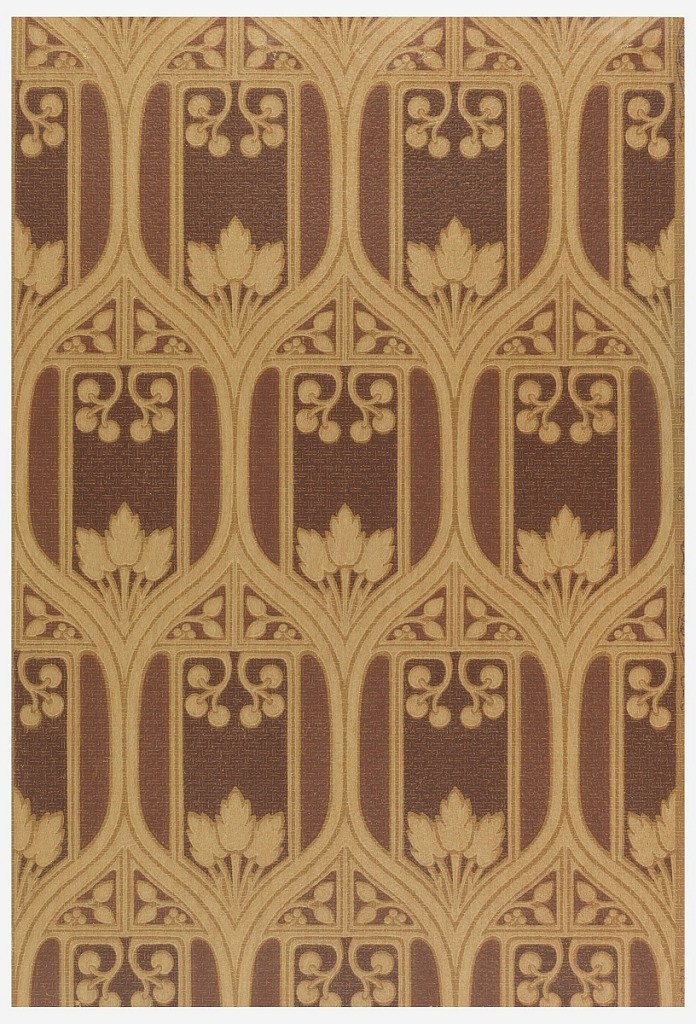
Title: Sidewall - sample
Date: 1906–08
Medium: Machine-printed on paper
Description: In shades of brown, rows of almond shapes containing some foliage and berries.